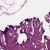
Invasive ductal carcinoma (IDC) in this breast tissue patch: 0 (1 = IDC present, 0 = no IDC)